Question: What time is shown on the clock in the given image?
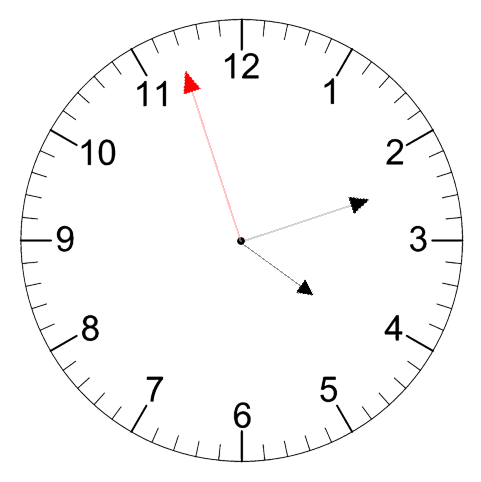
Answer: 04:11:57